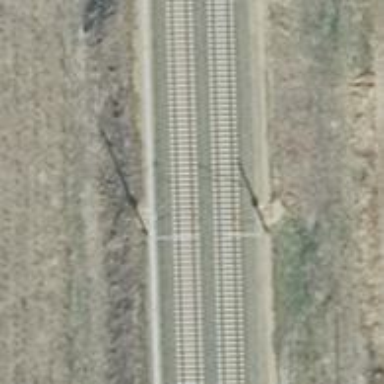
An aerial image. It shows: Milestone along the railway track with catenary mast.